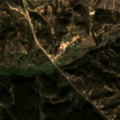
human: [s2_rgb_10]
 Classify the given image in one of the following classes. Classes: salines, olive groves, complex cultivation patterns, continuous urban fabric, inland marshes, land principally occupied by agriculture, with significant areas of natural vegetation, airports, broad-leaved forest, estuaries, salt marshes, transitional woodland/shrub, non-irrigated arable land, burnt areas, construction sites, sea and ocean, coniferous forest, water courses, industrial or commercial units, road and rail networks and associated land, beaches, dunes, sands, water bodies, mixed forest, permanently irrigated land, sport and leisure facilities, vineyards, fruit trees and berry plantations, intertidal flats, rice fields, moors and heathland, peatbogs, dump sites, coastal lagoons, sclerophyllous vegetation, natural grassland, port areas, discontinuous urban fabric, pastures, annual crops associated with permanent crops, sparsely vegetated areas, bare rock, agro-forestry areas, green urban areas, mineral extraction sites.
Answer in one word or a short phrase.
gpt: permanently irrigated land, broad-leaved forest, transitional woodland/shrub